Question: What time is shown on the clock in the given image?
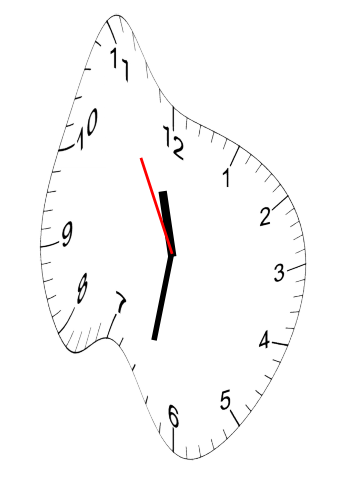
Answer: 11:31:55